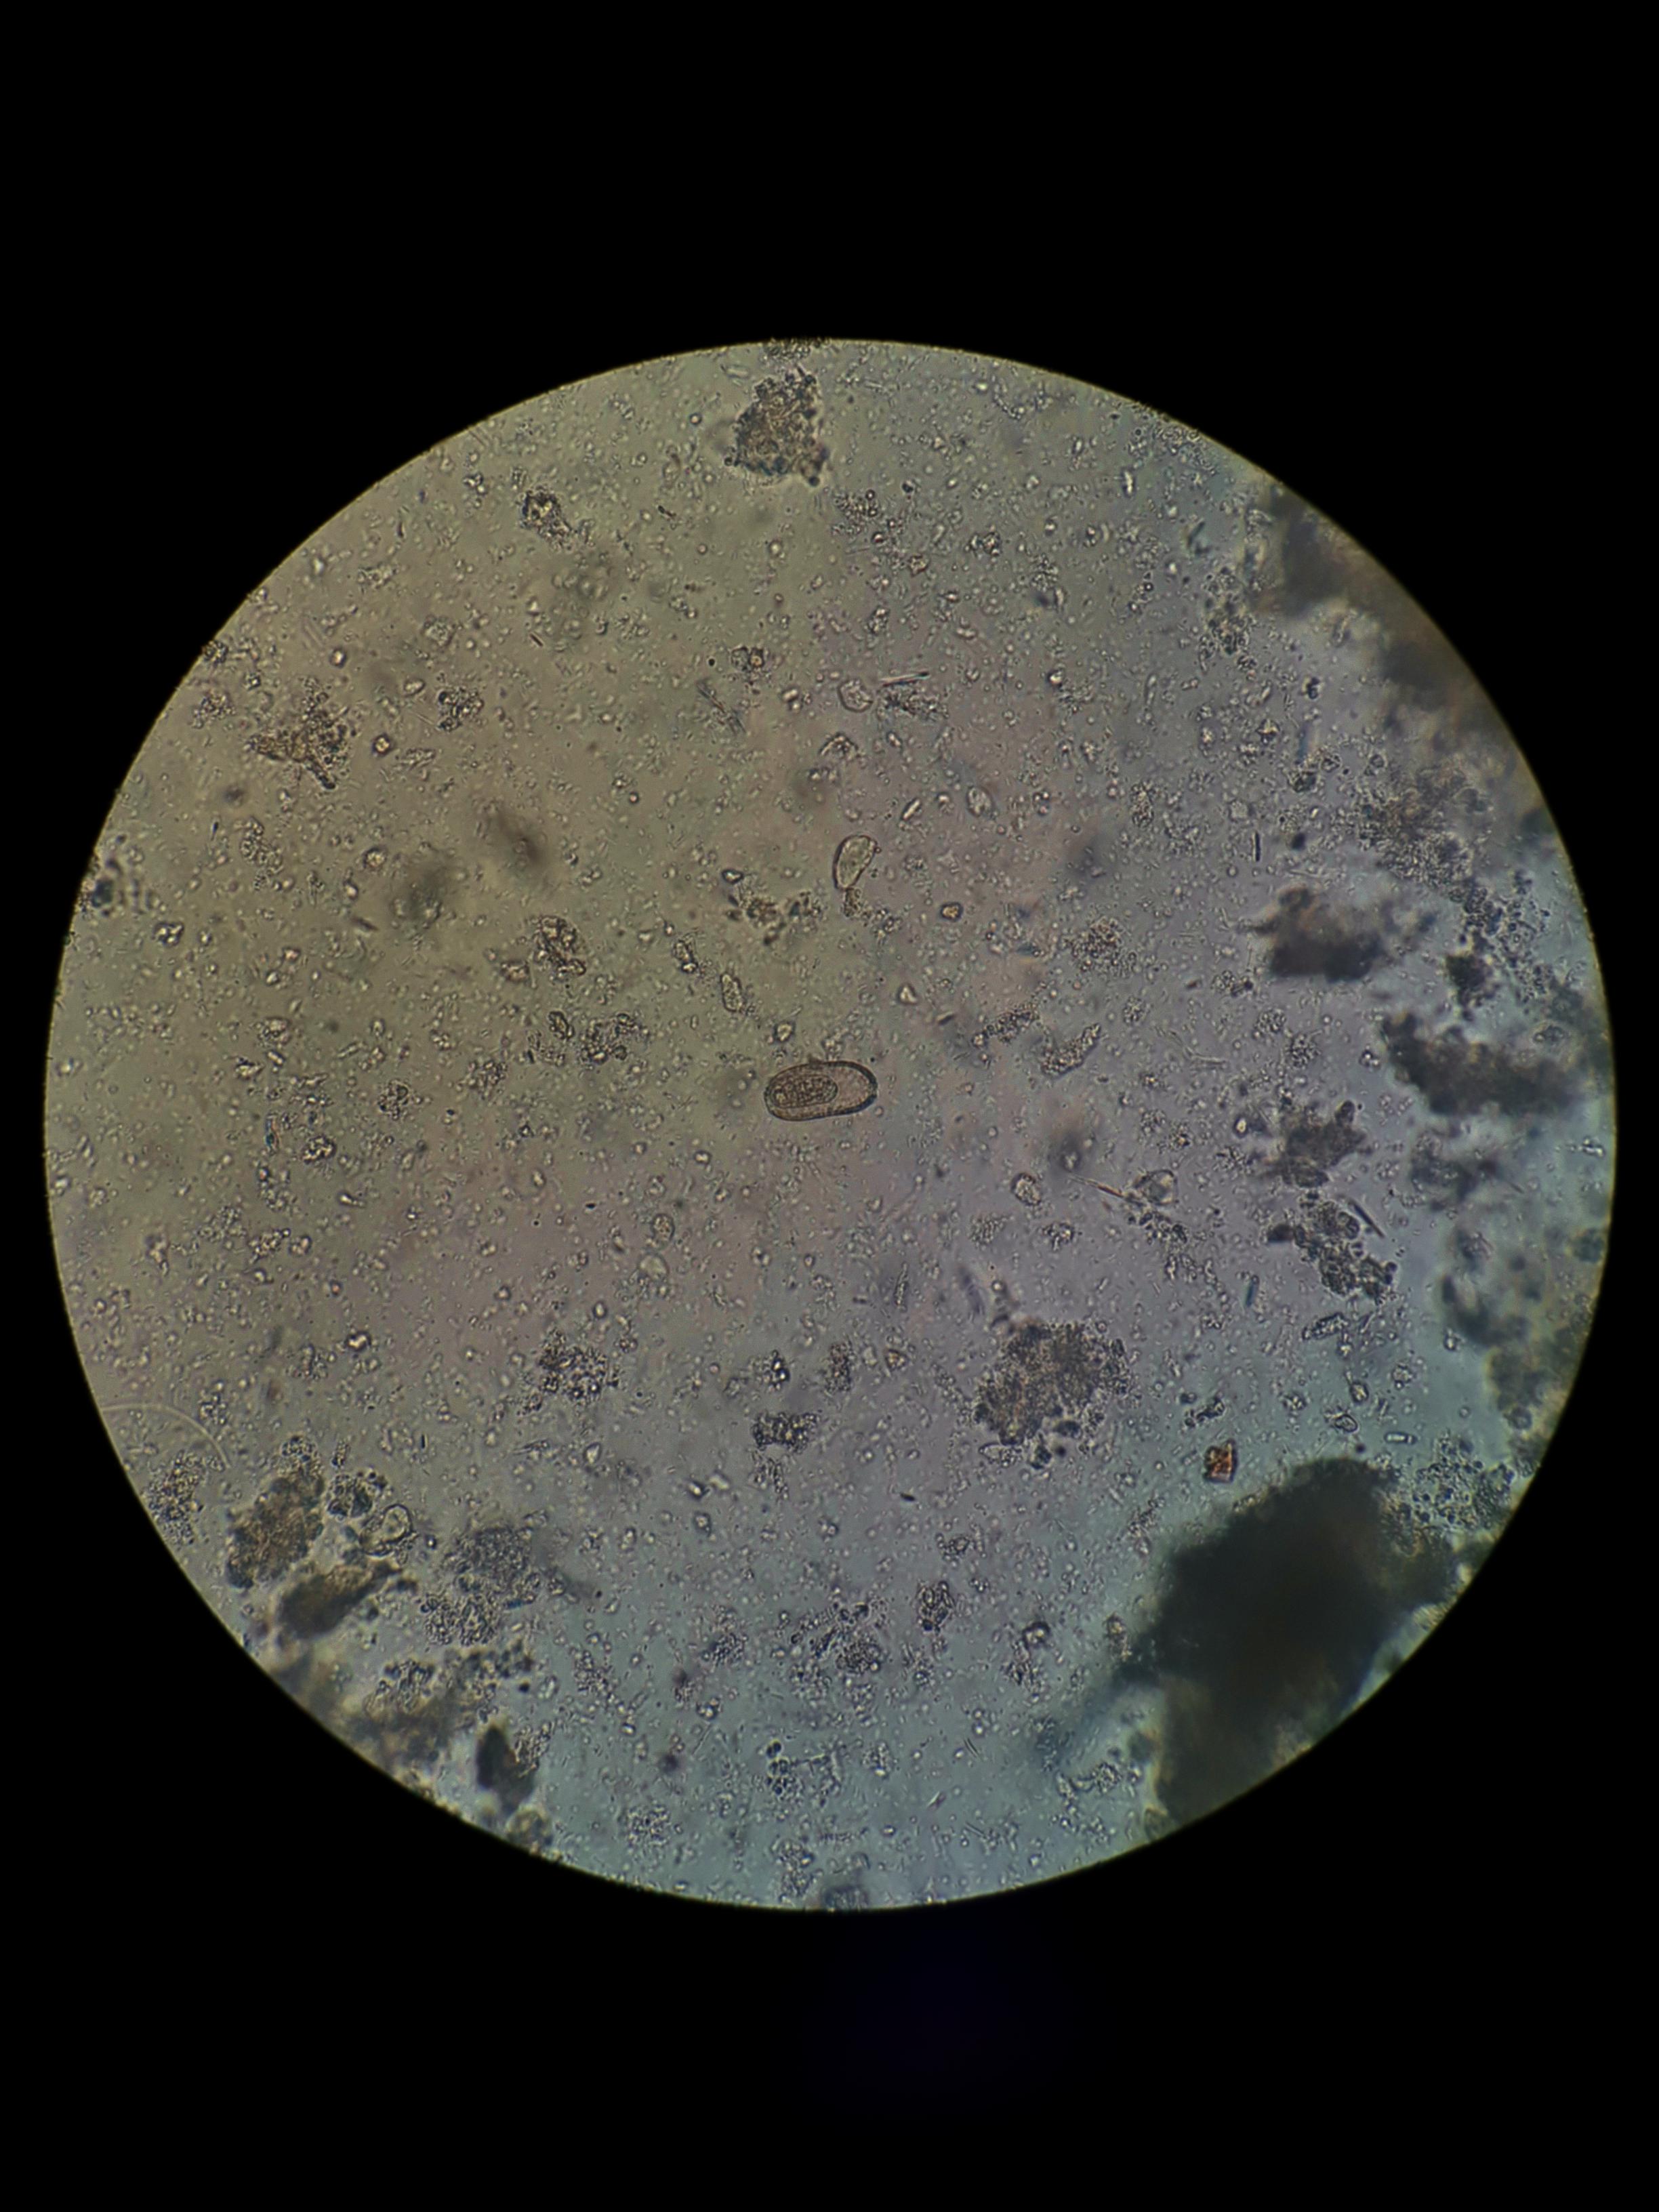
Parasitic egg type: Capillaria philippinensis